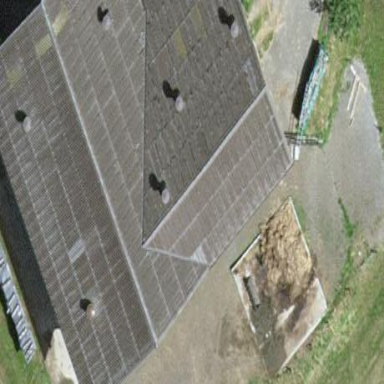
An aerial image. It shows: Gabled roof on farm auxiliary building.